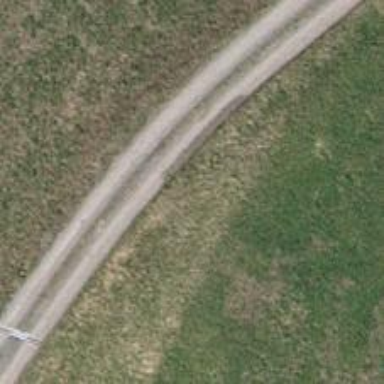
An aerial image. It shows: Gravel track with grade 2 quality.